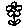
Label: flower